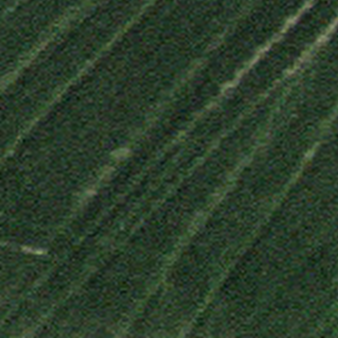
Label: other